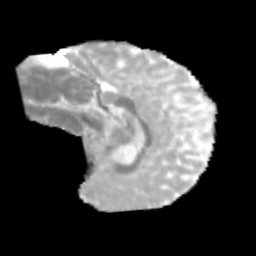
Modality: MD
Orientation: sagittal
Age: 11
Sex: male
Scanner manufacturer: siemens
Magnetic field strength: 3 T
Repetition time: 3.8 s
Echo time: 0.07 s